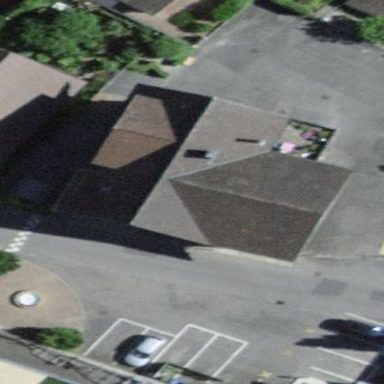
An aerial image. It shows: School building.